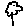
Label: tree